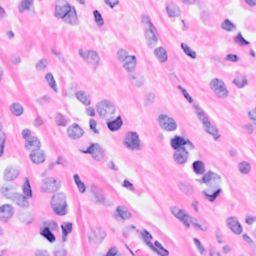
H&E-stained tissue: Breast